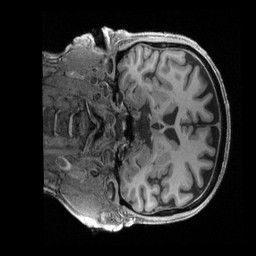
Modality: T1w
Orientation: coronal
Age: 67
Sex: male
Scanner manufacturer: siemens
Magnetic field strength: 3 T
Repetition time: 2.4 s
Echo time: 0.00228 s